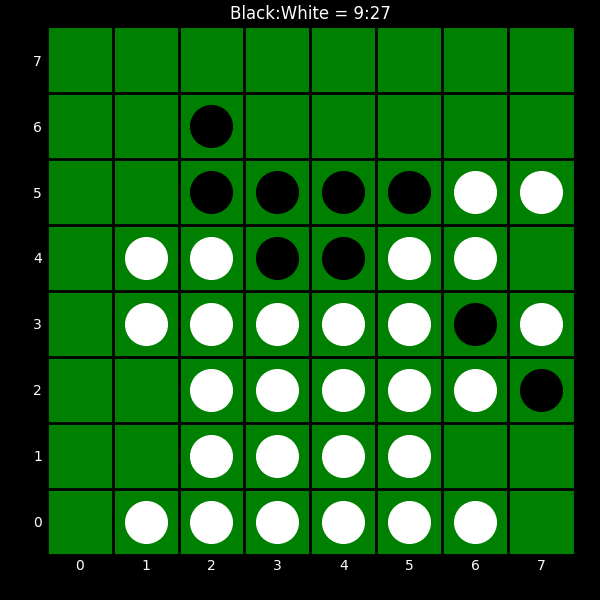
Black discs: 9
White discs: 27